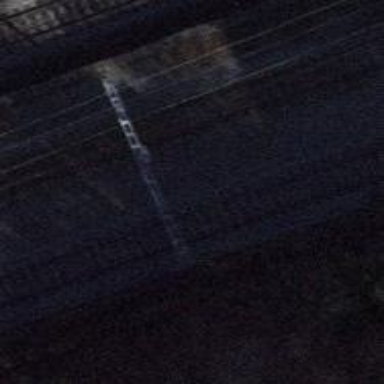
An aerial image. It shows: Rail yard with electrified contact lines for railway operations.